RGB frame:
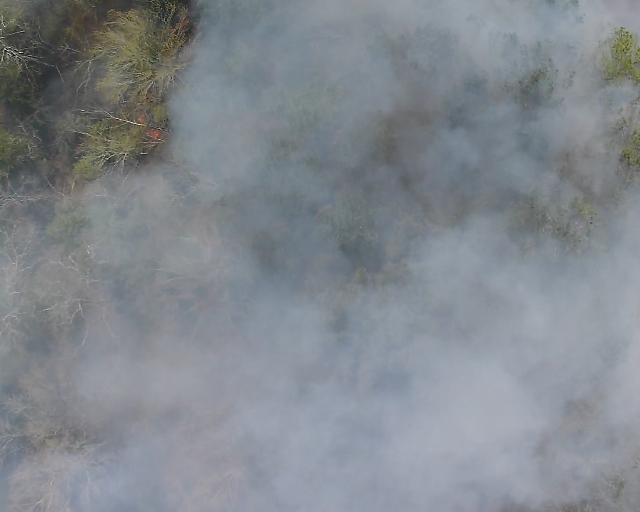
Thermal frame:
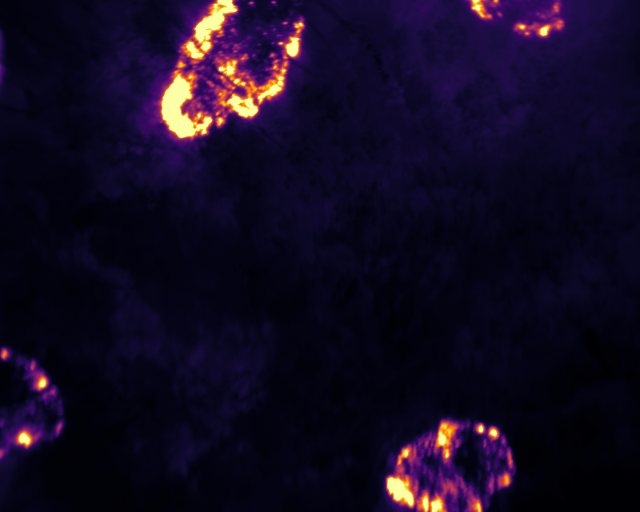
Captured: 2026-02-26 02:30:38
Pixels at or above 80 °C: 11239 (fraction of frame: 0.0343)